Question: In my game, I need to instance a certain number of sprites depending on my game's level. That number of sprites is stored in a .plist file. The way my game works is that it selects a random type of enemy for that one particular level. Then, it goes and finds the level number, and then it finds the amount of sprites it need to instance for that level. This is what my plist looks like:

What I need is a way to instance that amount of sprites, no more, no less. I have some ideas on how the code could work, but as I am new to Objective C, I don't know what the code itself would look like.
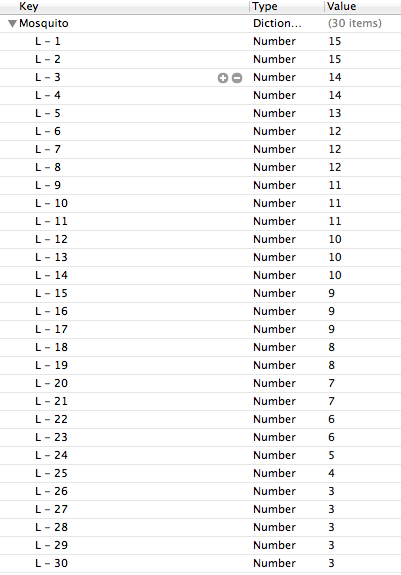
Answer: You can find the number of sprites for a given level like this:
'''
- (int)numberOfSpritesForLevel:(int)level
{
NSString *path = [[NSBundle mainBundle] pathForResource:@"plistFileName" ofType:@"plist"];
NSDictionary *plist = [NSDictionary dictionaryWithContentsOfFile:path];
NSDictionary *levels = [plist objectForKey:@"Mosquito"];
NSString *levelKey = [NSString stringWithFormat:@"L - %d", level]; // Or "L-%d" if there is no space in the keys
return [[levels objectForKey:levelKey] intValue];
}
'''
Then you can create the sprites like this:
'''
int level = 3; // Or whatever value you need.
int numberOfSprites = [self numberOfSpritesForLevel:level];
for (int i = 0; i < numberOfSprites; i++) {
// Create a sprite here
}
'''